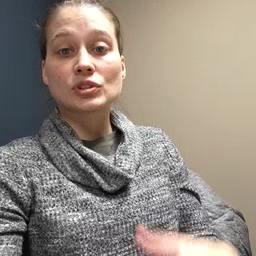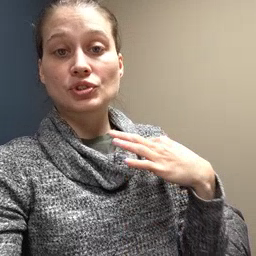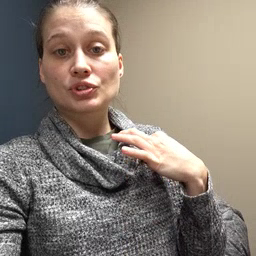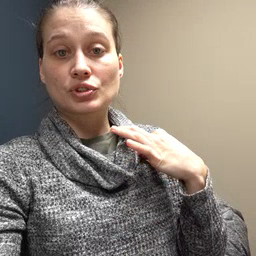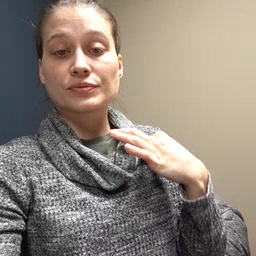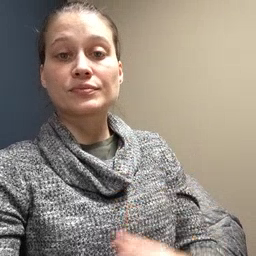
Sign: shirt